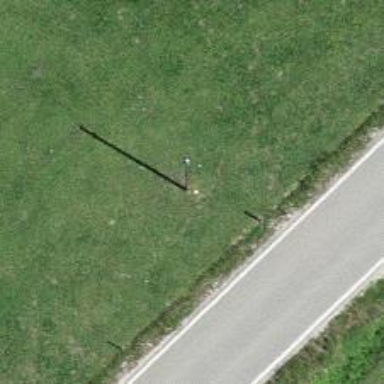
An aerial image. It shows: Minor power line.